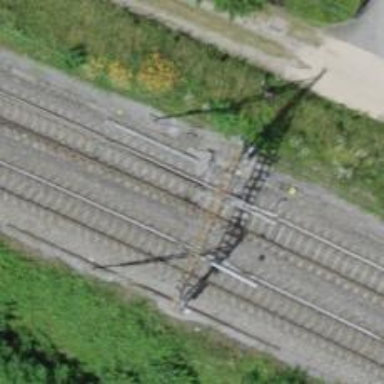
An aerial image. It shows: Railway switch.